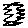
Label: zigzag